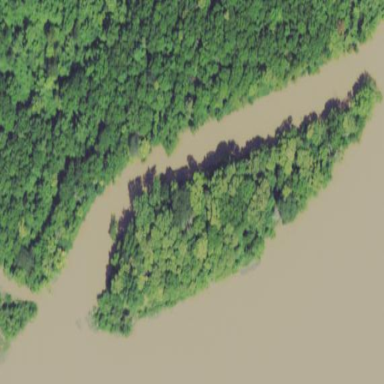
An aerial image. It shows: Islet covered with deciduous broadleaved woodland.